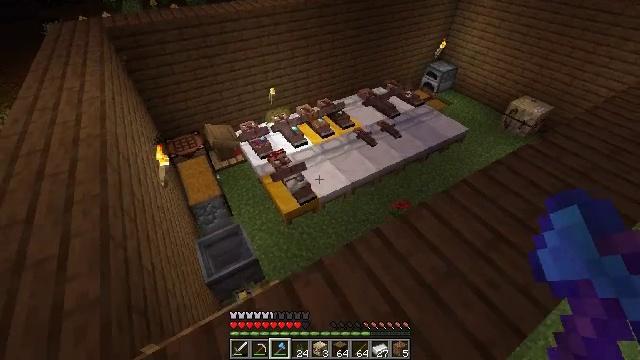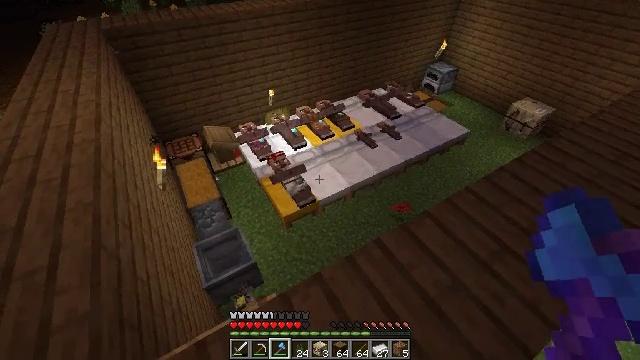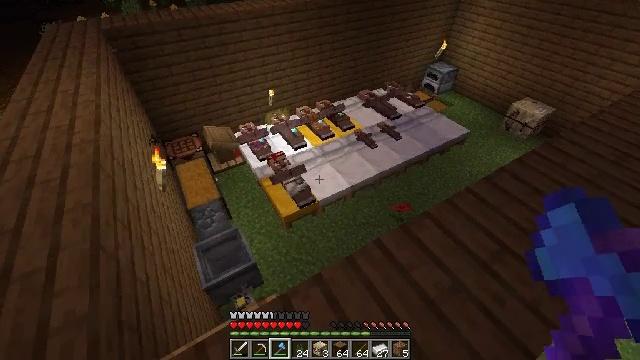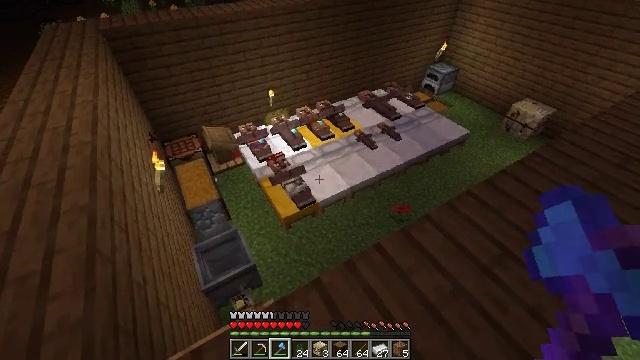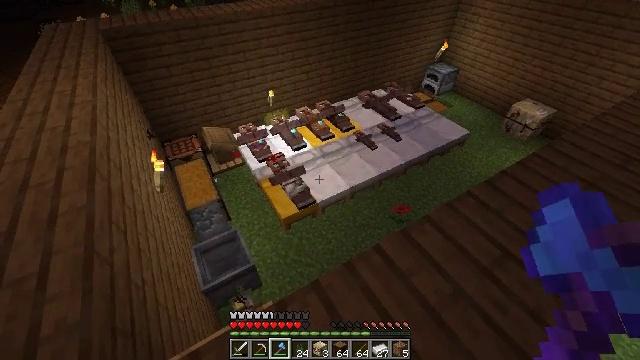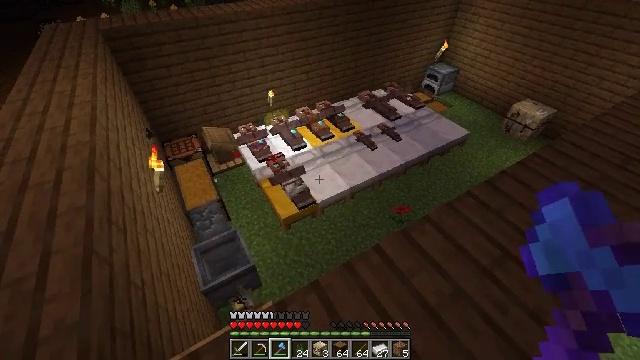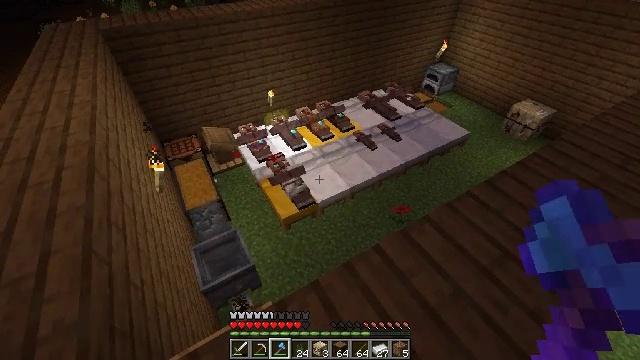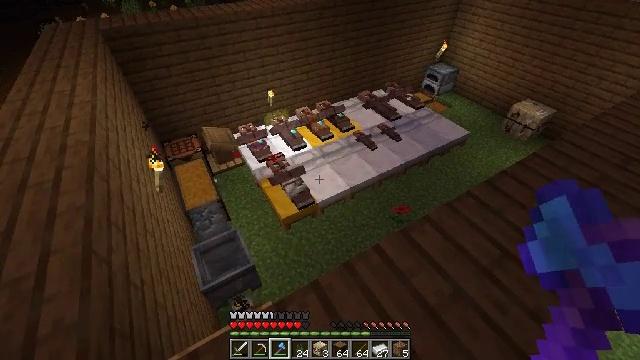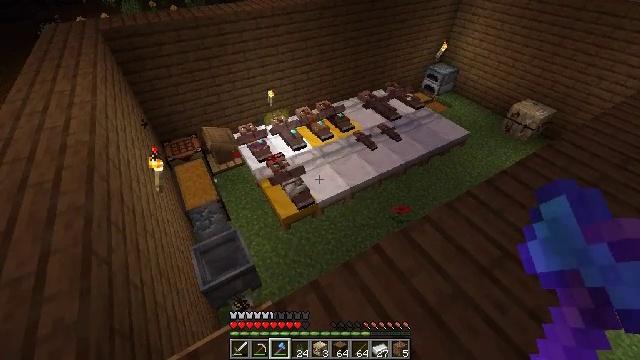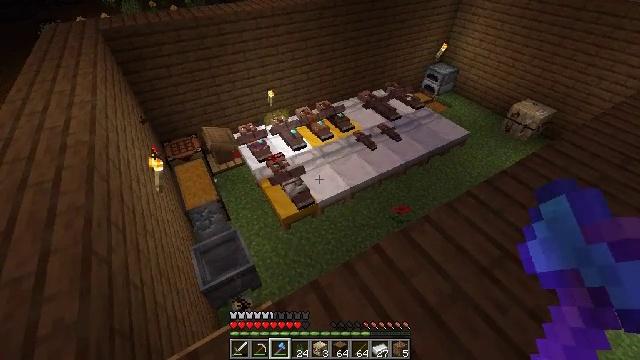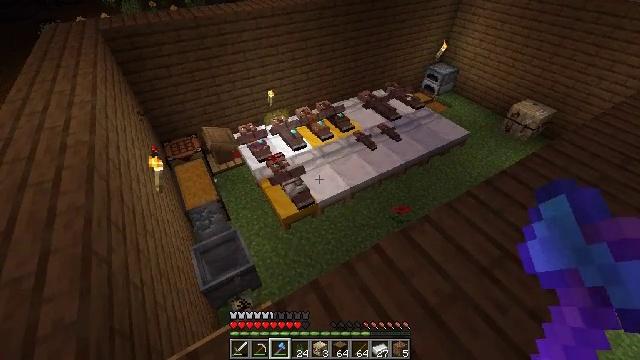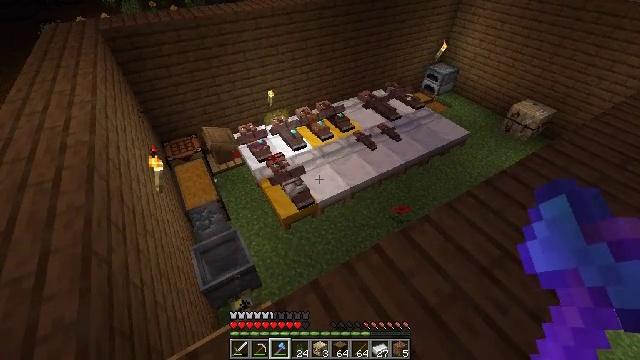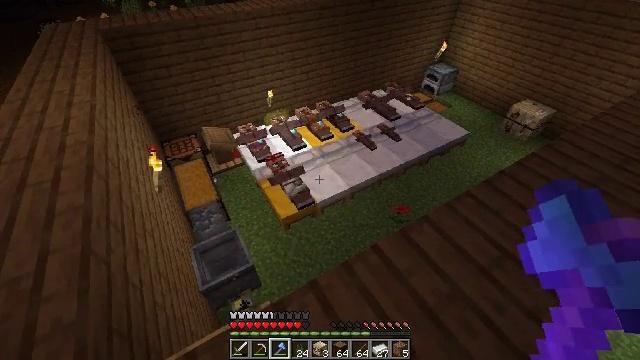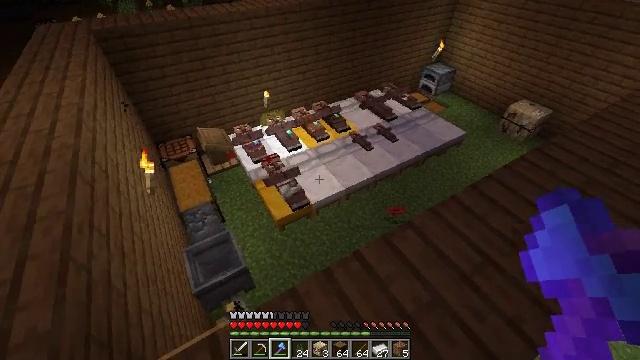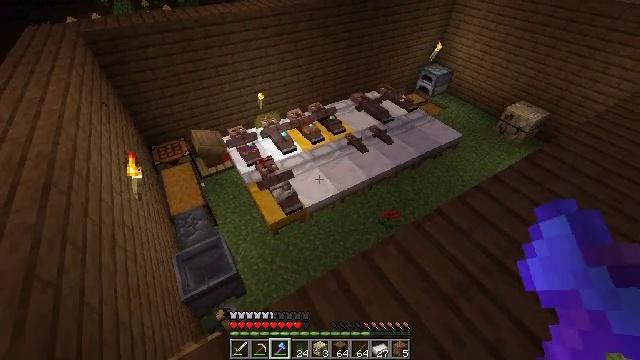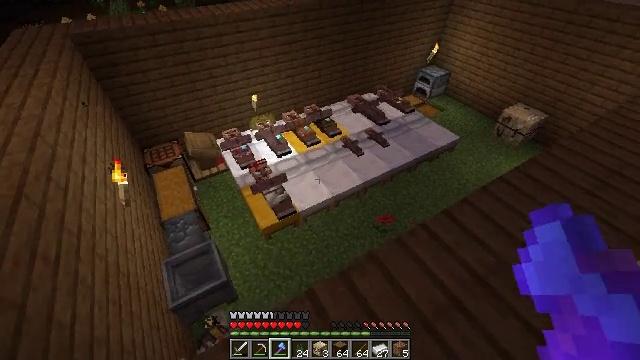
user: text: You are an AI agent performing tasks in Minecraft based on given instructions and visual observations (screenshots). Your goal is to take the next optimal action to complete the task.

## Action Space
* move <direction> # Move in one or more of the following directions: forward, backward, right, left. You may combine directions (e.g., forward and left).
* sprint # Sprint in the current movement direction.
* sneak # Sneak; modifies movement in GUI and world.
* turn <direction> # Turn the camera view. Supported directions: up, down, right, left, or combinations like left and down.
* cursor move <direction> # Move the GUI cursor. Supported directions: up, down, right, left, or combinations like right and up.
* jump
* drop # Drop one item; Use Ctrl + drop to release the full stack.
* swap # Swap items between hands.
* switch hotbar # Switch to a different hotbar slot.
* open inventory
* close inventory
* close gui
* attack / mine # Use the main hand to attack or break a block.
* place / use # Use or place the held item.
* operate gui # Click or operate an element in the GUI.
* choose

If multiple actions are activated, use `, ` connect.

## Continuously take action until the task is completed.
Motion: motion action
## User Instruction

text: Pick up the white bed by breaking it.
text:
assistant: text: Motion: no_op
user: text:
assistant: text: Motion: no_op
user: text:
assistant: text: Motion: no_op
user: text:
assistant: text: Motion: no_op
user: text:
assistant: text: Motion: no_op
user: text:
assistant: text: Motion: no_op
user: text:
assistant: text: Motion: no_op
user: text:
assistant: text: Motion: no_op
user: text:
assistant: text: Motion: no_op
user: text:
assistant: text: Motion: no_op
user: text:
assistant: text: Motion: no_op
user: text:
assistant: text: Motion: move right
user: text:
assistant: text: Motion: move forward and move right
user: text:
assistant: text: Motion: move forward and move right
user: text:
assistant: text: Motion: move forward and move right
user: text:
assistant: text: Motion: move forward and move right
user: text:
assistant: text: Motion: move forward and move right
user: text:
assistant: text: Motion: move forward and move right, turn right and down
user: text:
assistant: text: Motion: move forward and move right
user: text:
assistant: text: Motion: no_op
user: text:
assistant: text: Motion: no_op
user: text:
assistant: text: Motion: no_op
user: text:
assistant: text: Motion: no_op
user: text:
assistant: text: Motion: no_op
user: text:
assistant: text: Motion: no_op
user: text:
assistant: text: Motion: no_op
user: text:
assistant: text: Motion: no_op
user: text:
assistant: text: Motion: no_op
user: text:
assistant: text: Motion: move right
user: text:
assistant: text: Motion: move right